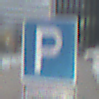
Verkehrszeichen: Parken
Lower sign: BesondereFahrzeugeUndTransportgueter10
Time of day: SunriseSunset
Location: Outdoor (Urban)
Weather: PartlyCloudy
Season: NotSpecified
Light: Natural